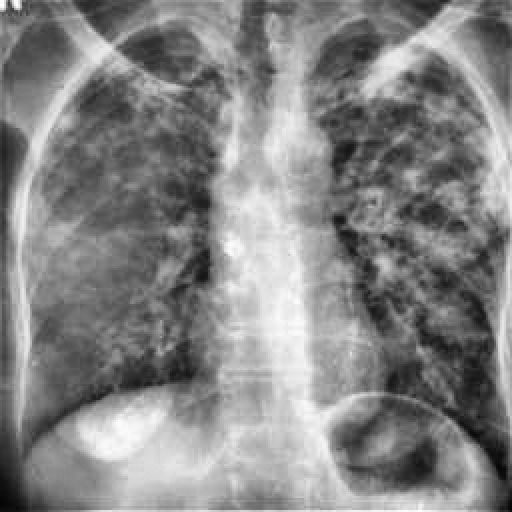
Finding: TUBERCULOSIS